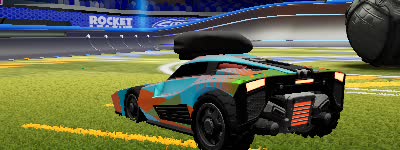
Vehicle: breakout